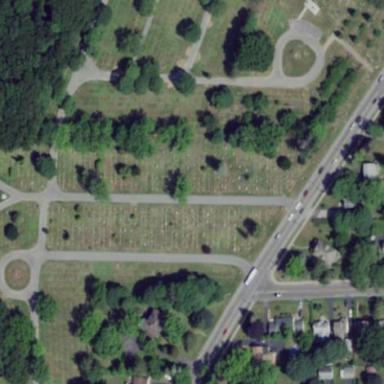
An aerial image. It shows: Cemetery.